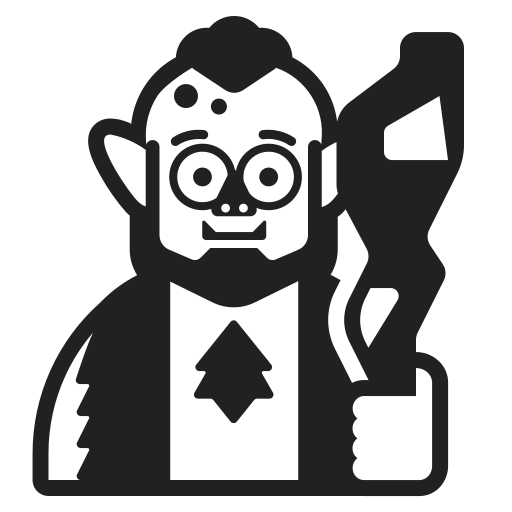
troll high contrast